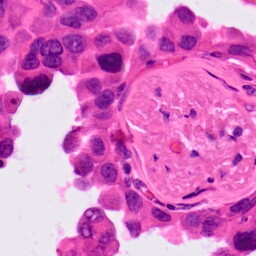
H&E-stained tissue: Lung